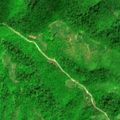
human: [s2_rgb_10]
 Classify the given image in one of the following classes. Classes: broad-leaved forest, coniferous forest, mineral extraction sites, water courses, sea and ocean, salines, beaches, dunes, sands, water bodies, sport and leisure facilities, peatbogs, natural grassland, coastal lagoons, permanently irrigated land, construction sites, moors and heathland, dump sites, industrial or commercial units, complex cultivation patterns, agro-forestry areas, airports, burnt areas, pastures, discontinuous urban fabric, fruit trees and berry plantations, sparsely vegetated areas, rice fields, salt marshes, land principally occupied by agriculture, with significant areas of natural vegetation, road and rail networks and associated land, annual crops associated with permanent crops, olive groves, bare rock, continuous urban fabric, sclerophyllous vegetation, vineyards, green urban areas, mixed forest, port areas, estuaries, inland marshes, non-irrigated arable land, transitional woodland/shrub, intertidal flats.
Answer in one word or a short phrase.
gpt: land principally occupied by agriculture, with significant areas of natural vegetation, broad-leaved forest